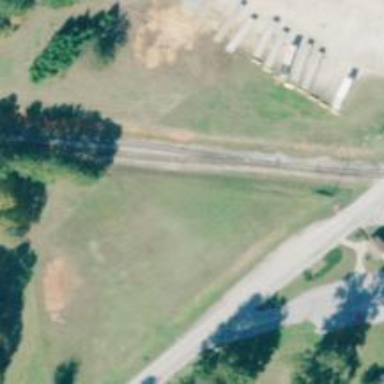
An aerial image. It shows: Rail spur service.